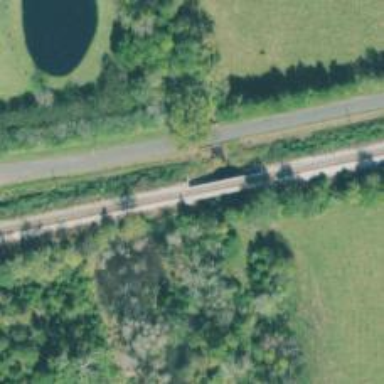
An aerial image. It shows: Railway bridge.